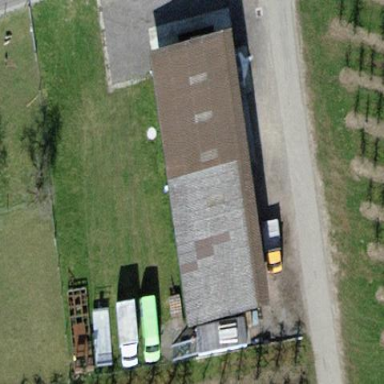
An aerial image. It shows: Farm auxiliary building with gabled roof.